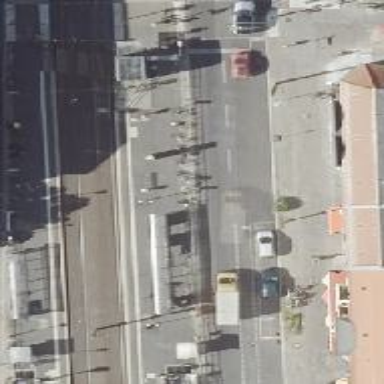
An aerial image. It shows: Public transport shelter.